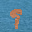
Label: 9